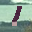
Label: 1